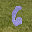
Label: 6